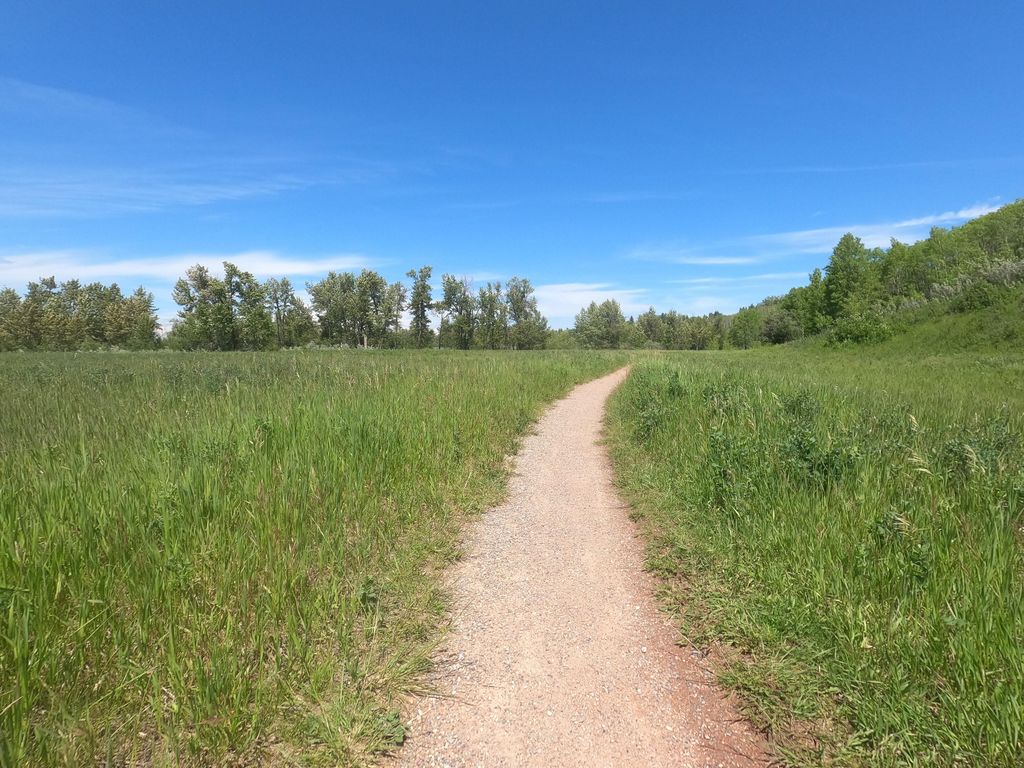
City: calgary